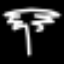
Label: palm tree